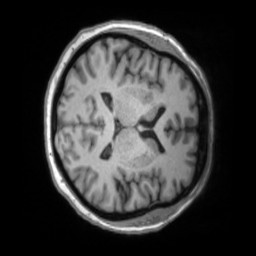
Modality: T1w
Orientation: axial
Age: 59
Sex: female
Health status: ill
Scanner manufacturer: siemens
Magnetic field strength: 3 T
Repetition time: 2.2 s
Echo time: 0.00157 s